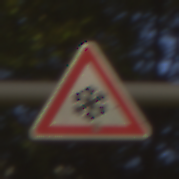
Verkehrszeichen: SchneeOderEisglaette
Umgebung: Outdoor, Nature
Tageszeit: SunriseSunset
Wetter: PartlyCloudy
Licht: Natural
Jahreszeit: NotSpecified
Kontrast: HighContrast